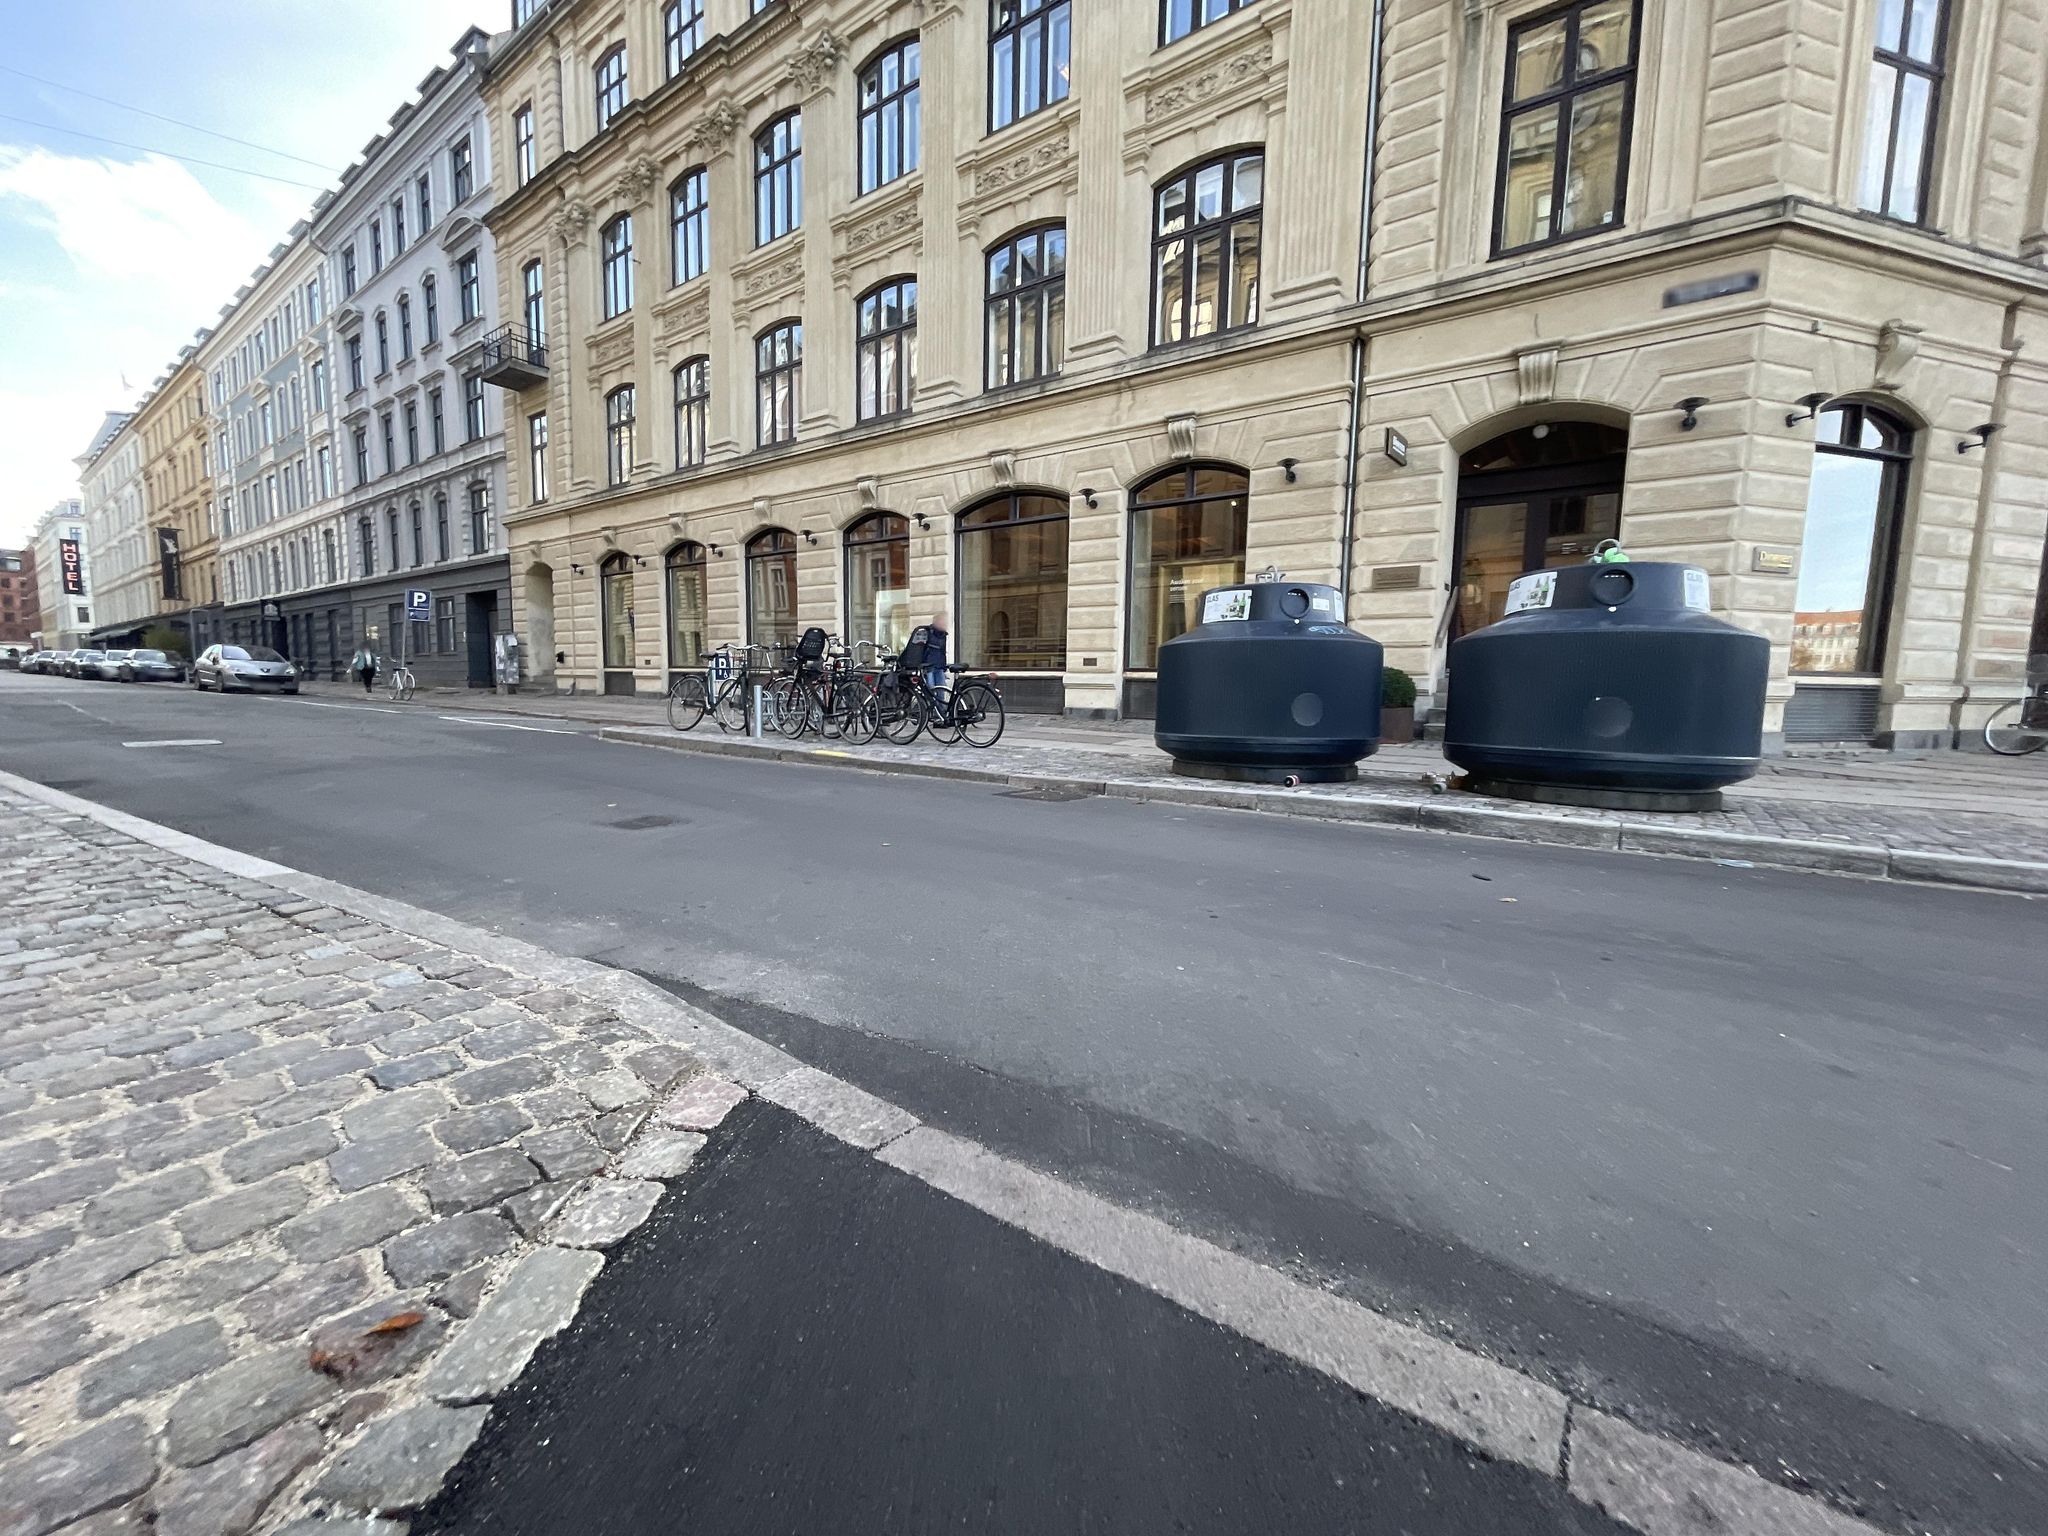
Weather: snowy
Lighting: day
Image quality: good
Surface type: walking surface
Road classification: path, steps, footway
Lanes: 2
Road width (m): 4
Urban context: urban centre
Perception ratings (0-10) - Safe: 6.29, Lively: 7.61, Beautiful: 6, Boring: 3.27, Depressing: 3.51, Wealthy: 9.63